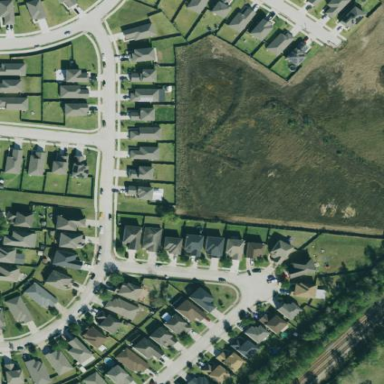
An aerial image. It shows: Residential area within neighborhood.